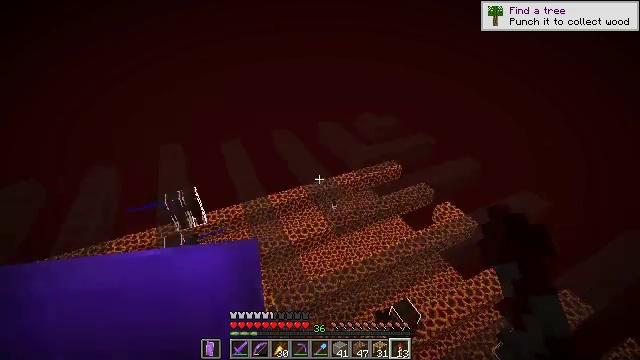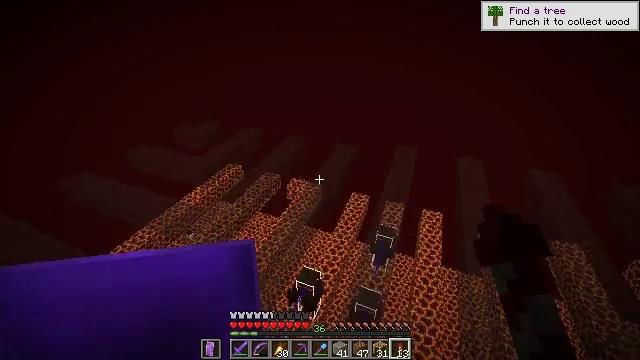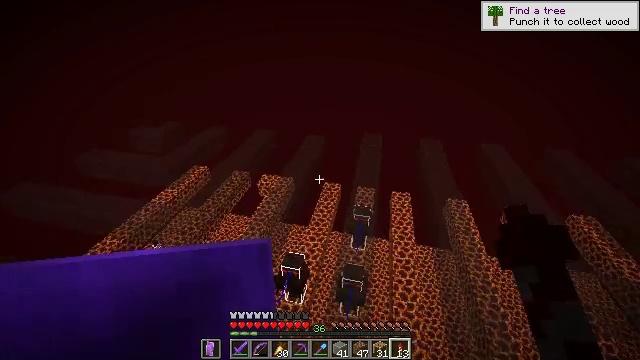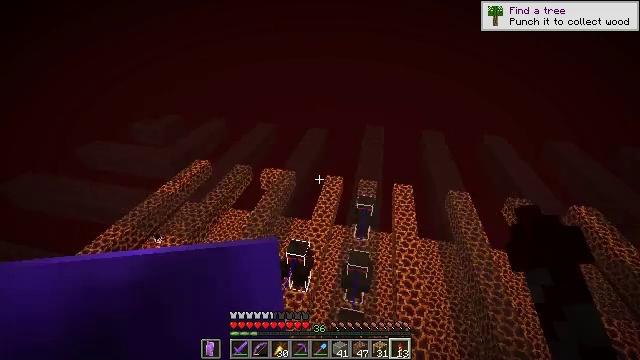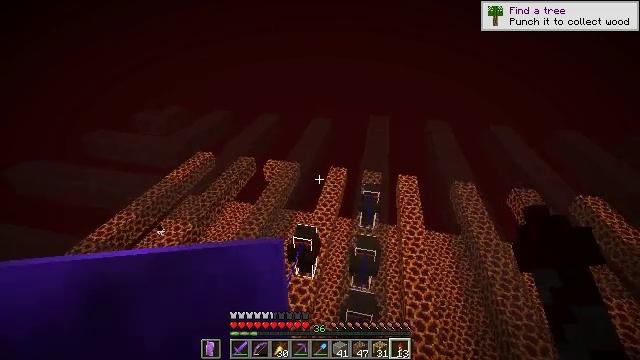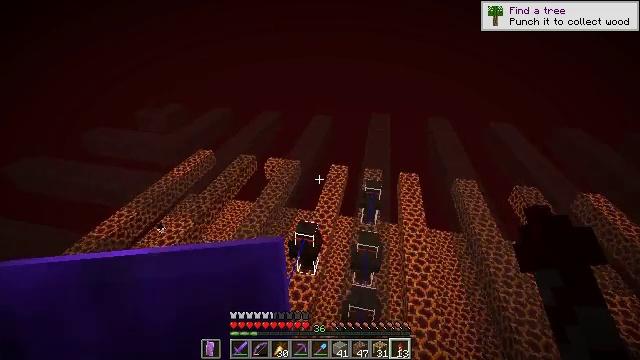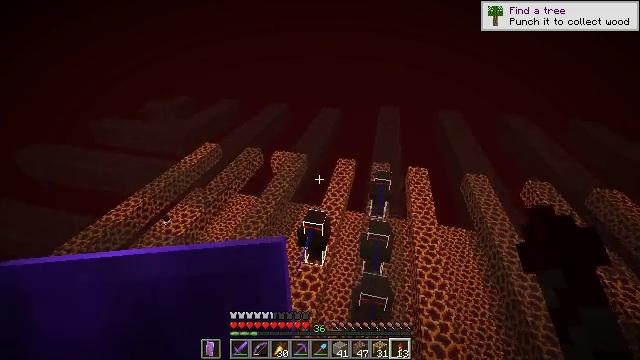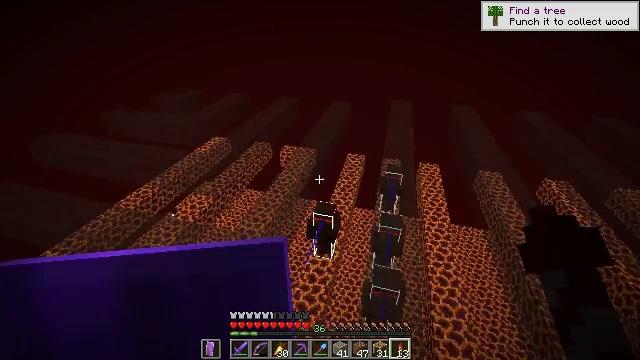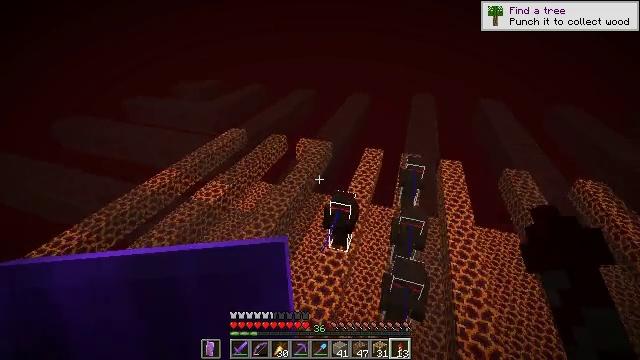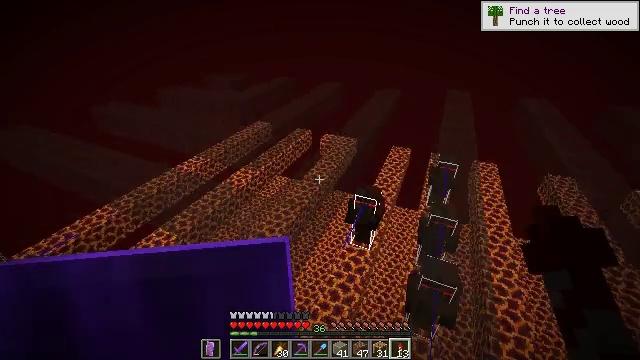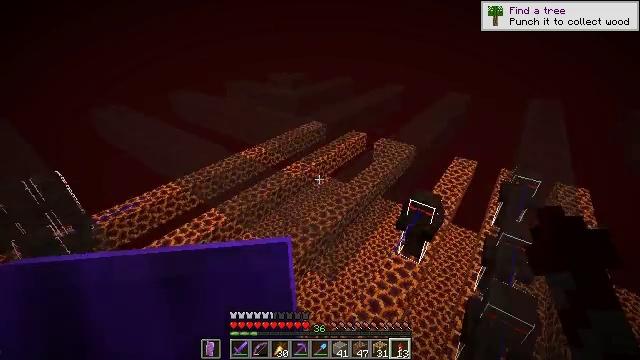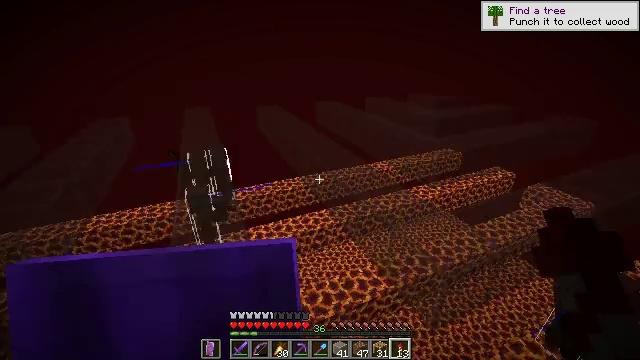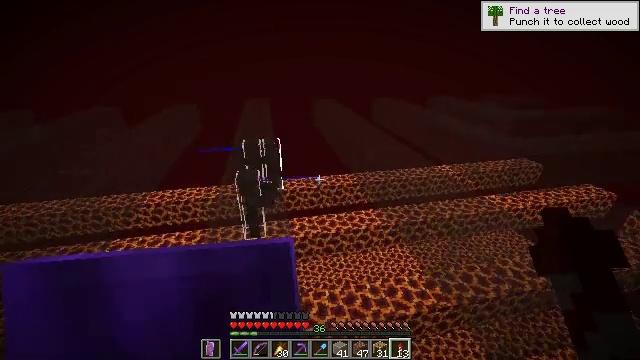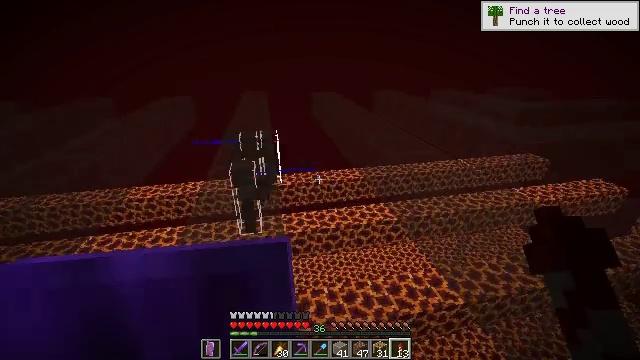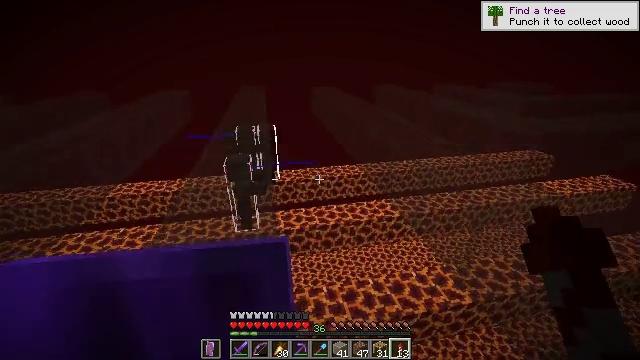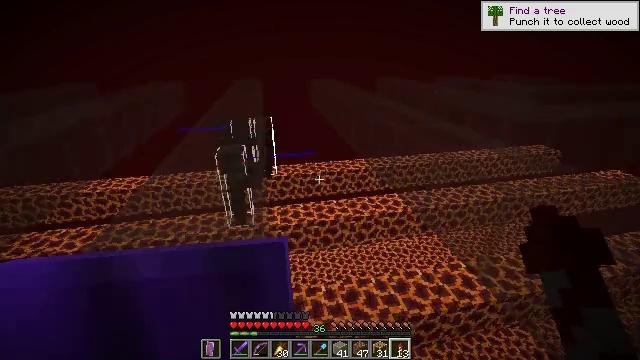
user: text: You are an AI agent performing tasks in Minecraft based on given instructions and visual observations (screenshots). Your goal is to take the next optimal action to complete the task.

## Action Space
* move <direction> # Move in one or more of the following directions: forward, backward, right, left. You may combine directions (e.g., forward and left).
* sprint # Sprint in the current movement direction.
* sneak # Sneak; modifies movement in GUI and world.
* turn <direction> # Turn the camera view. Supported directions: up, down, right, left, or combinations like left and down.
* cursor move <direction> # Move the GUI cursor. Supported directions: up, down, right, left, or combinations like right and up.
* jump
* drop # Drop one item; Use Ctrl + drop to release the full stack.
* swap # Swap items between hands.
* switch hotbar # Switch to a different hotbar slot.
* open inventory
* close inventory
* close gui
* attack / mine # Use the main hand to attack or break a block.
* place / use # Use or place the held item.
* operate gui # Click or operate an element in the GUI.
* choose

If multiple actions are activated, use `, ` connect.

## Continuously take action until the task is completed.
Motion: motion action
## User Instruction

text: Destroy the white stained glass pane.
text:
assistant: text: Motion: turn right and up
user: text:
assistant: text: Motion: turn right
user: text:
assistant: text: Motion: no_op
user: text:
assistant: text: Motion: no_op
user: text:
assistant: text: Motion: no_op
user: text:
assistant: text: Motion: turn left
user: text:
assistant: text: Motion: turn left
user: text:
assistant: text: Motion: turn left
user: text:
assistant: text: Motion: turn left
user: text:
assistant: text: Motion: turn left and up
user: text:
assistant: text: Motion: turn left and up
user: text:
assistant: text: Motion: turn left
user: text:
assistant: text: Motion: no_op
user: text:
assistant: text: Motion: sneak
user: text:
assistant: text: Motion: sneak
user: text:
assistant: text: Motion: sneak
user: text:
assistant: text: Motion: sneak, turn left and up
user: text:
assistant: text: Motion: sneak, turn left and up
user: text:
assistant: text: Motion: sneak, turn left
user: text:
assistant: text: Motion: sneak, turn left
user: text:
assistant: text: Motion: sneak
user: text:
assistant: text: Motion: sneak
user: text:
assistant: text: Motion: sneak
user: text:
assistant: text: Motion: sneak
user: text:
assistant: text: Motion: sneak
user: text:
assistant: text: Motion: sneak
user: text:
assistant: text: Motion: sneak
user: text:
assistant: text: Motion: sneak
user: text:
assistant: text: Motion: sneak
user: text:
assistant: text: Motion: sneak